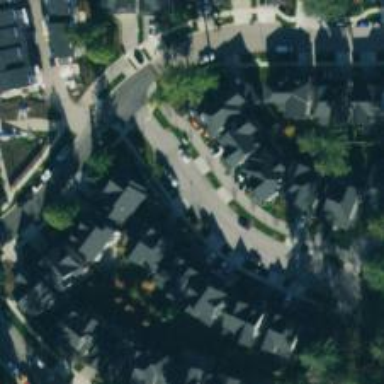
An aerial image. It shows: Residential road with separate asphalt sidewalk.